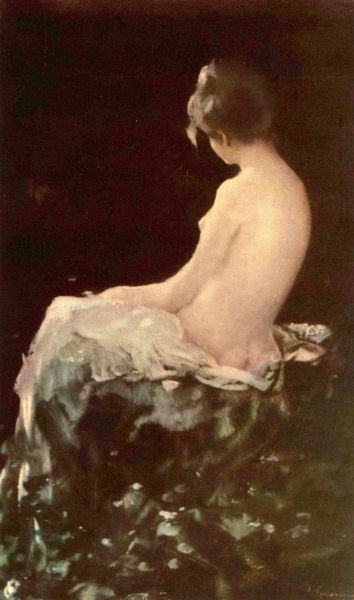
Titel: Vor dem Bade
Künstler: Nicolae Grigorescu
Standort: Bukarest
Institution: K.-H.-Zambaccian-Muzeul
Schlagwörter: akt, dunkel, gemälde, hand, haut, nackt, schatten, wasser, weiß, baden, badende, grün, sitzen, braun, brust, ellbogen, frau, frisur, grau, hell, kleid, licht, ohr, rücken, schwarz, stuhl, dame, tuch, malerei, arm, stein, hals, portrait, haare, sessel, pflanzen, rosa, schultern, brüste, gesäß, gischt, hintern, rückenansicht, wellen, düster, bogen, nacken, hochsteckfrisur, fotografie, abgewandt, nakt, rückseite, rückenakt, traum, strähne, hintenansicht, venus, weich, schief, aktbild, halbbild, mädchne, ar, po